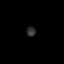
Tissue: lung
Cell type: T cells
Senescence score: 0.2372
Nuclear area (px): 86
Mean DAPI intensity: 48.523